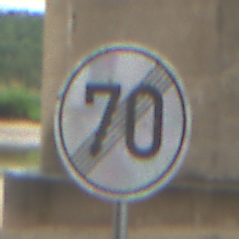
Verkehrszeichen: EndeGeschwindigkeit70
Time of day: Midday
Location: Roofed (Beach)
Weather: Overcast
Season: NotSpecified
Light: Natural